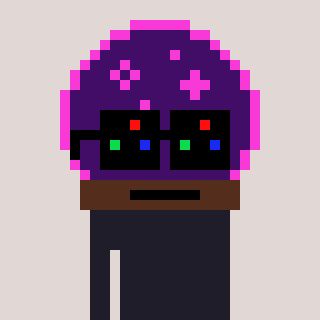
a pixel art character with square black sunglasses, a crystalball-shaped head and a cold-colored body on a warm background